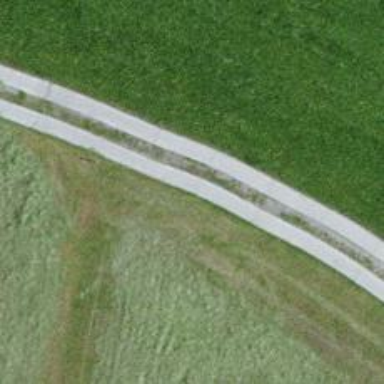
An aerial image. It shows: High-quality track road with concrete lanes.